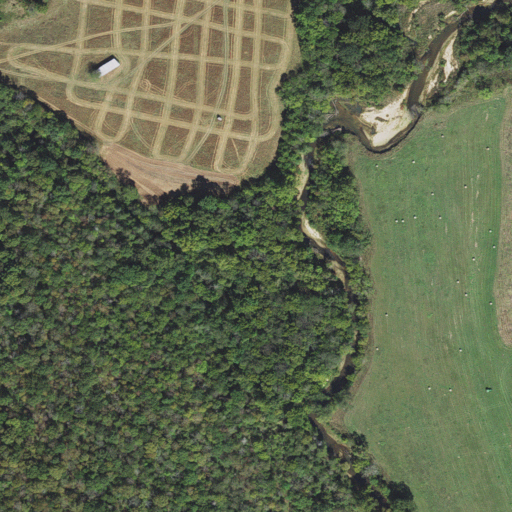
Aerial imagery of valley in Arkansas named Stillhouse Hollow containing pasture, deciduous forest, and open development